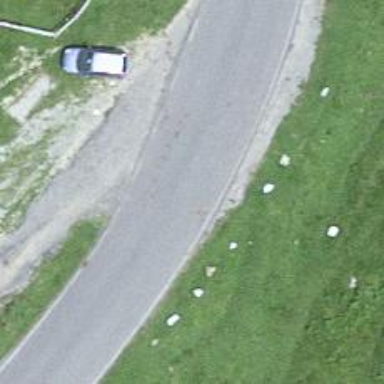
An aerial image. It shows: Tertiary road.